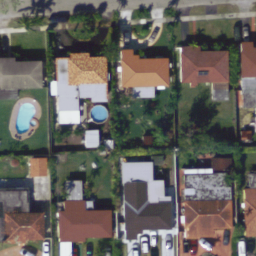
Label: residential